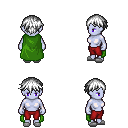
a pixel art fantasy rpg character, female body template, dark elf, purple skin, green cape, red pants, white short bangs hairstyle, white slippers, four views (front, back, left, right), 2x2 character sprite sheet, small pixel art, hard edges, no anti-aliasing